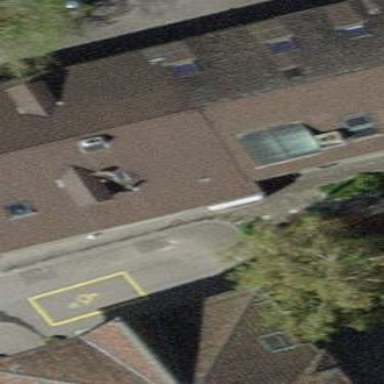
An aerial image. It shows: Gabled building with roof made of roof tiles.